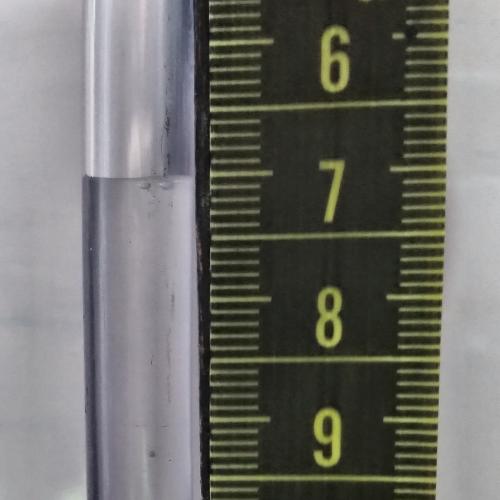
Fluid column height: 7.0 cm